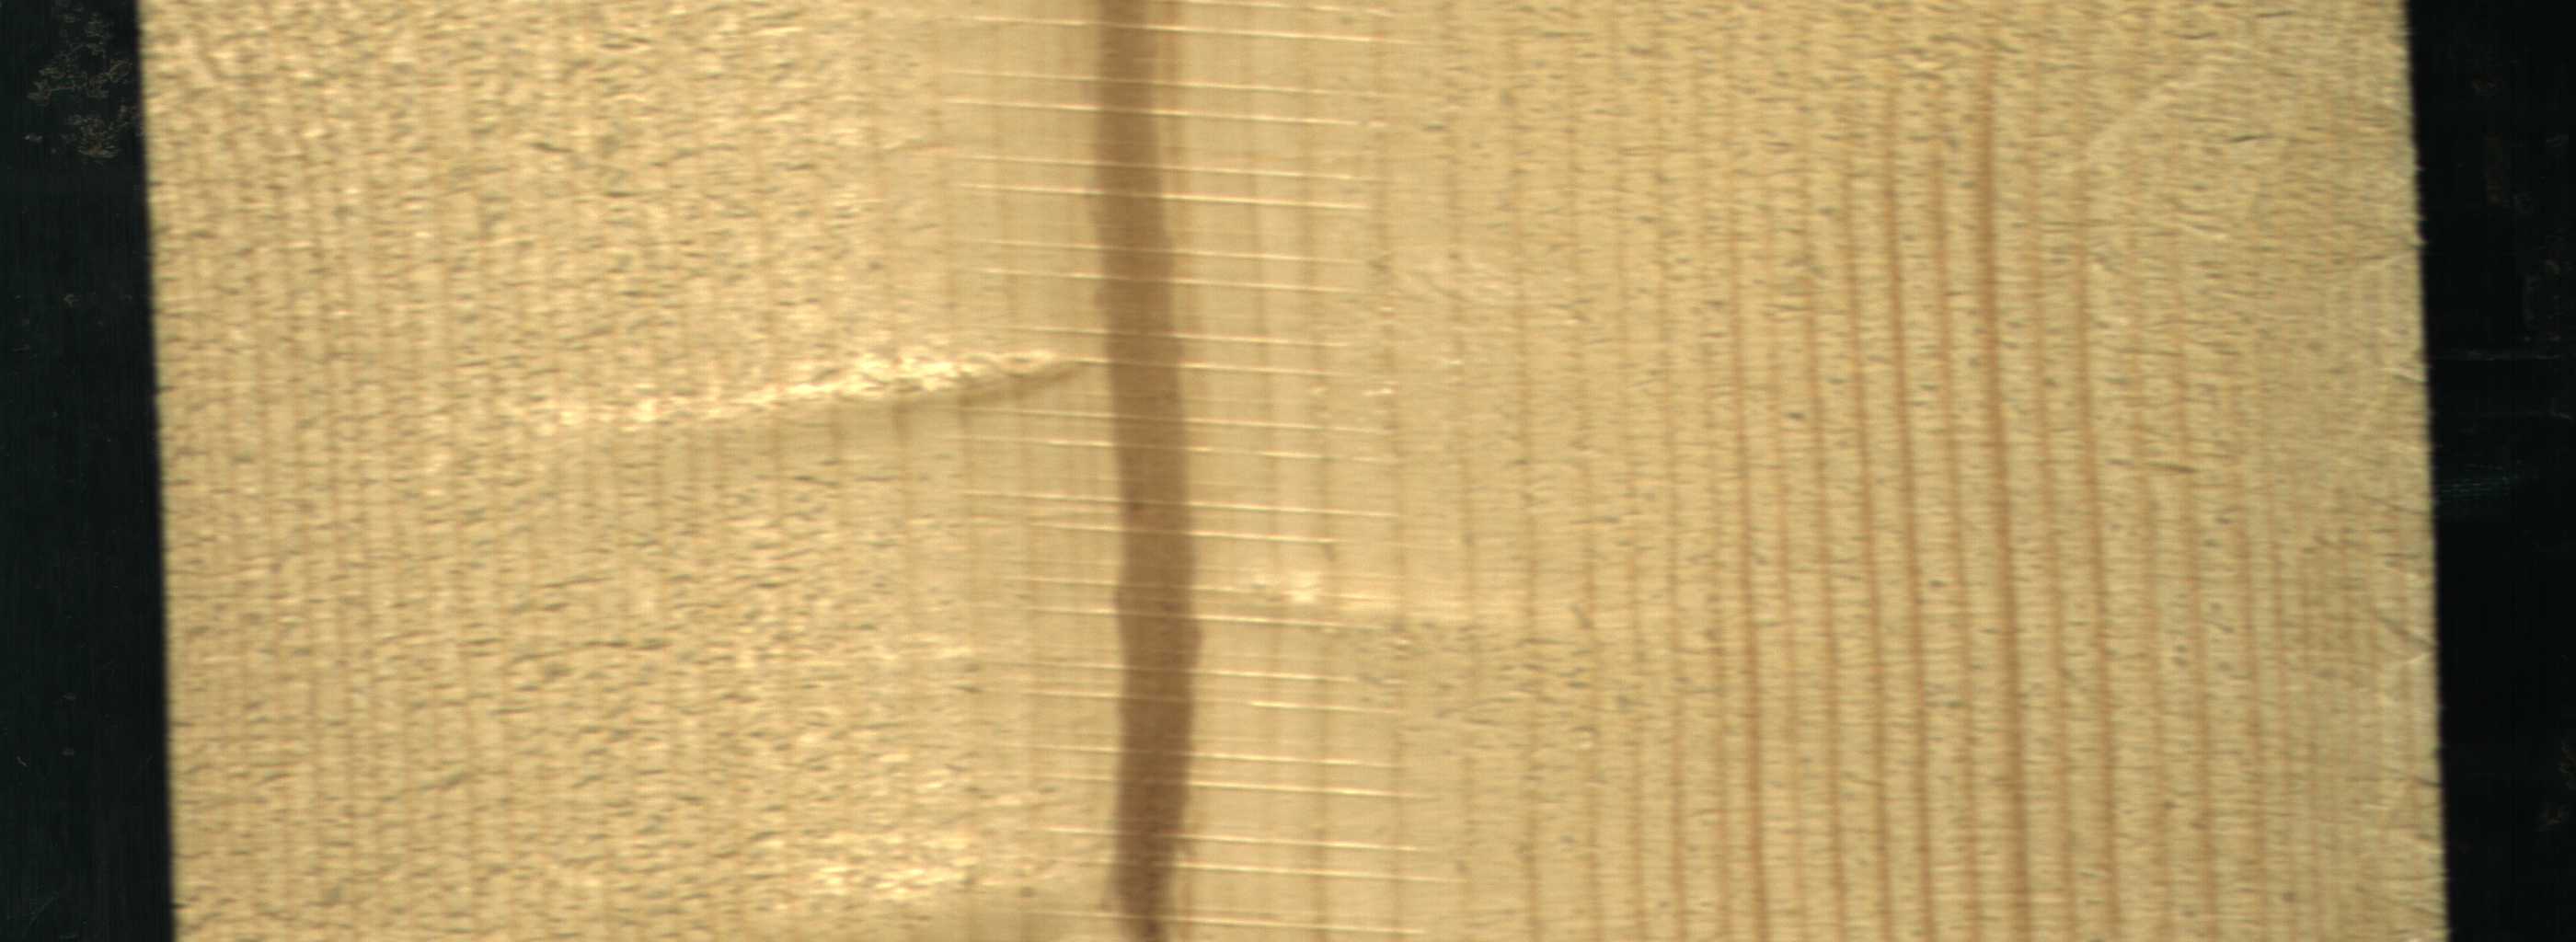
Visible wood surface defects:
Marrow